Field crop: maize
Growth stage: 1
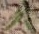
Species: atriplex